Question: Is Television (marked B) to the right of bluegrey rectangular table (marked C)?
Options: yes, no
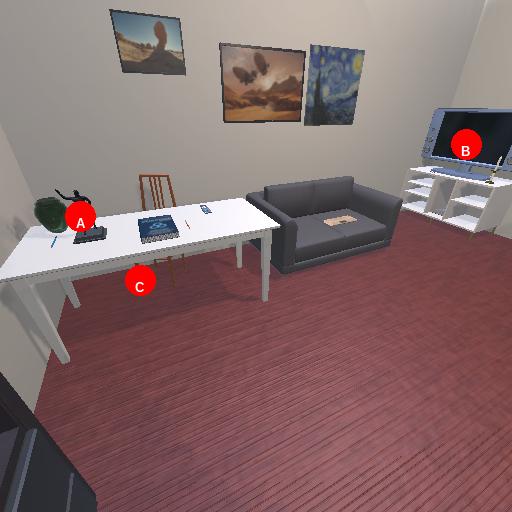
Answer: yes